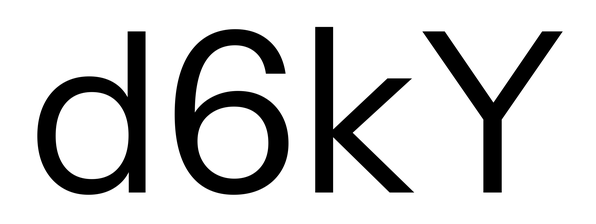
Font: InstrumentSans_Regular